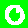
Digit: 0